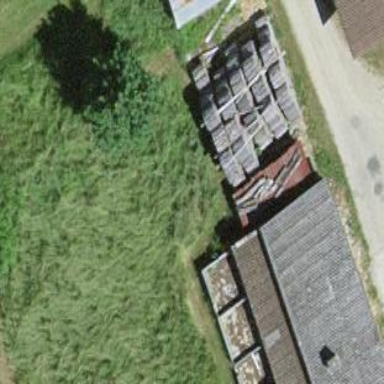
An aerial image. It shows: Sty building.